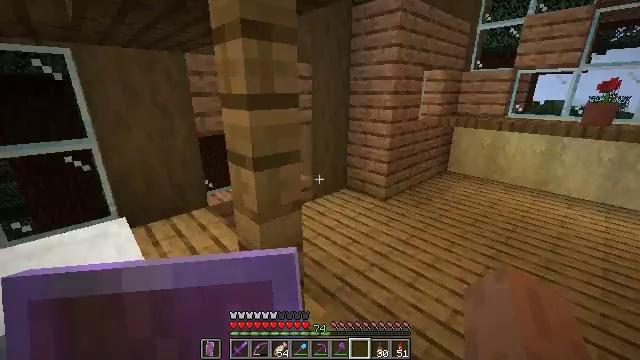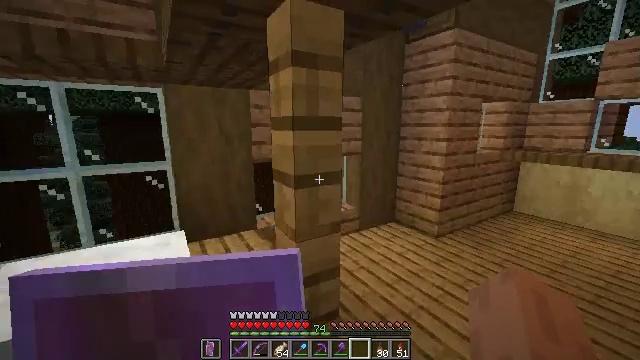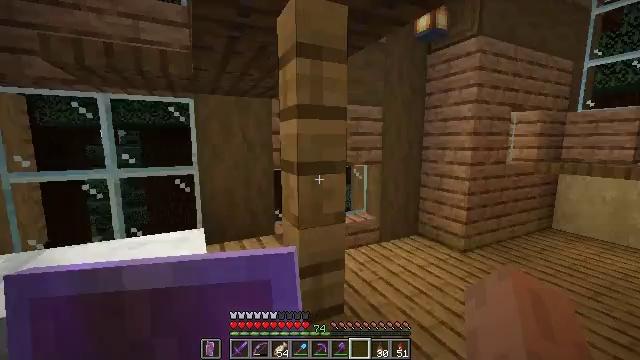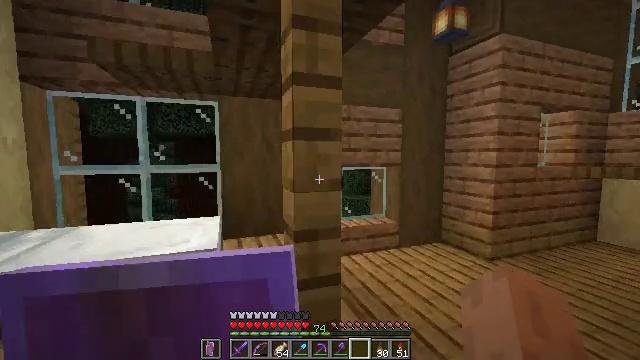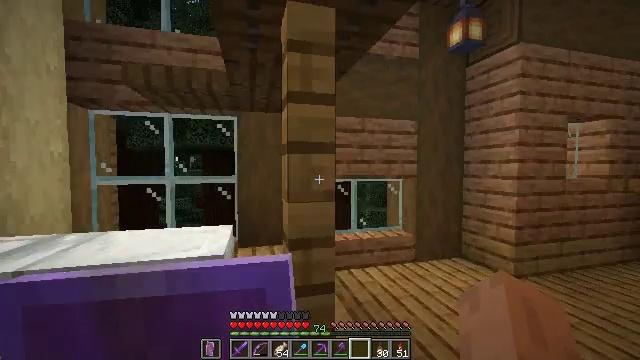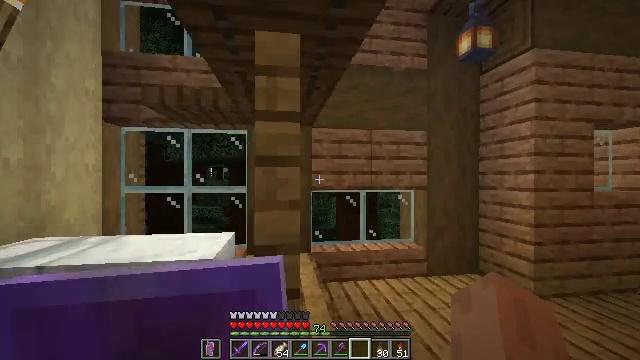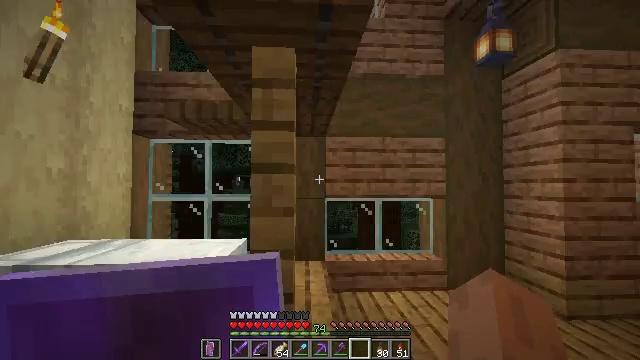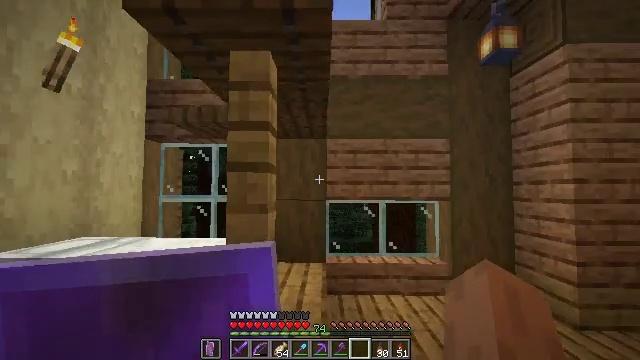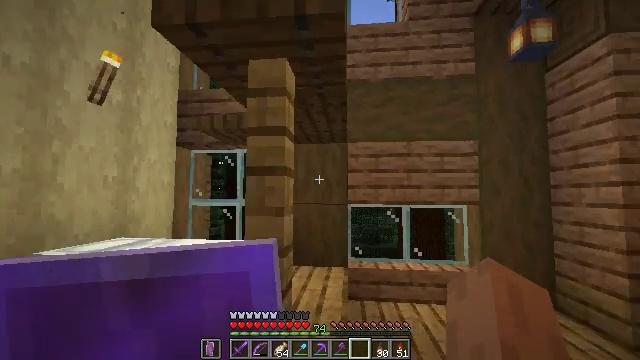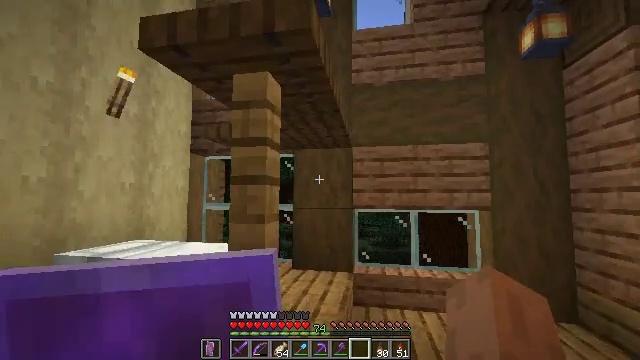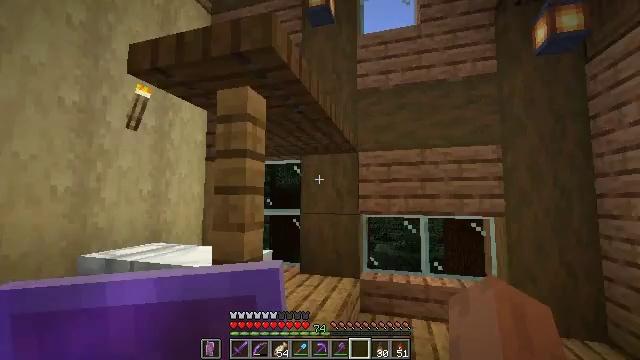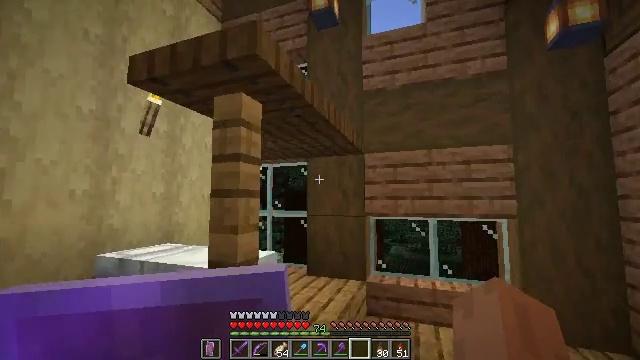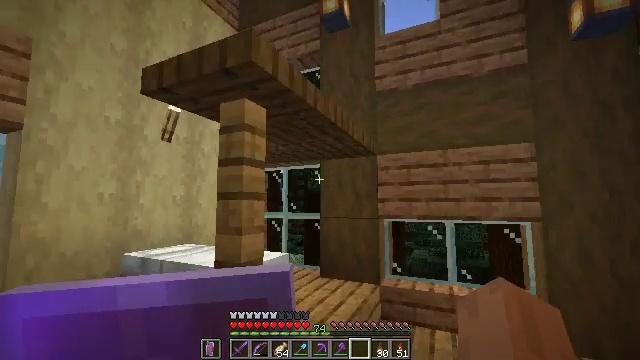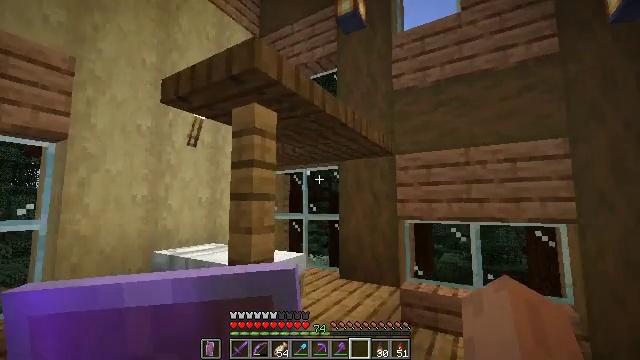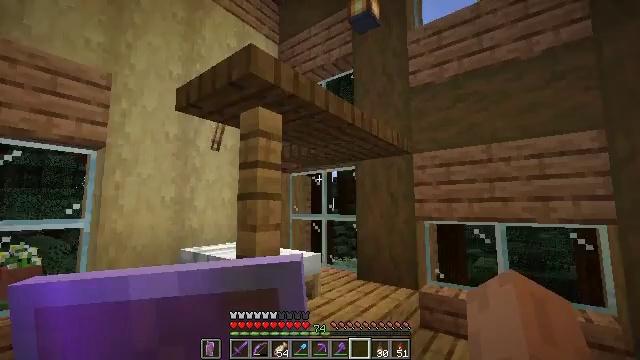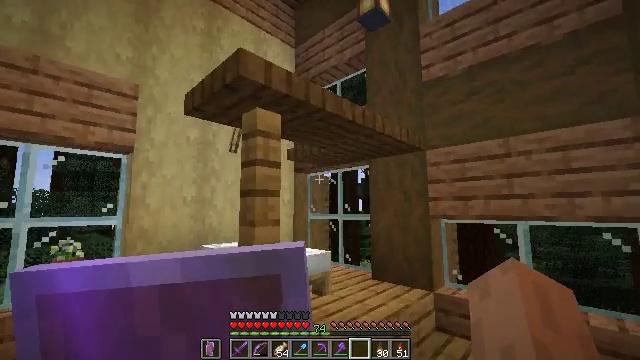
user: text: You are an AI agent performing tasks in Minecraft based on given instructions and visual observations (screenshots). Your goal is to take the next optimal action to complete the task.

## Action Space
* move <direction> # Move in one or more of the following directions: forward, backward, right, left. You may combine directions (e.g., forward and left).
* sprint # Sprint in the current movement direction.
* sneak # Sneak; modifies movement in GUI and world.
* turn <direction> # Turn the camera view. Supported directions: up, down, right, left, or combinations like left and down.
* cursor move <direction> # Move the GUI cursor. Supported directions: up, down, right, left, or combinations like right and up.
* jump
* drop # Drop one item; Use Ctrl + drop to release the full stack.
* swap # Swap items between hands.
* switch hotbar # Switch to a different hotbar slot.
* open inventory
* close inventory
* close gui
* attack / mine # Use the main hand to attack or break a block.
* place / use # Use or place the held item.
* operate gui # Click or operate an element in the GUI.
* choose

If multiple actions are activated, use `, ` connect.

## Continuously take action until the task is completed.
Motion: motion action
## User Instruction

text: Collect the spruce trapdoor from its position.
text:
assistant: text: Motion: move right, turn left and up
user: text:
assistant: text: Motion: move right, turn left and up
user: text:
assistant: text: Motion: move right, turn left and up
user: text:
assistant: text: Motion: move right, turn left and up
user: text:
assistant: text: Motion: move right, turn left and up
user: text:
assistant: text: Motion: move right, turn left and up
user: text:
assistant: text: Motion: move right, turn left
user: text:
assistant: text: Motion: move right, turn left and up
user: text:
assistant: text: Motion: move right, turn left
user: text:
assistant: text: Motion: move right, turn left
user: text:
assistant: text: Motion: move right, turn left
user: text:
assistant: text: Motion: move right, turn left
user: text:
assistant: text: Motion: move right, turn left
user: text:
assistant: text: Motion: move right, turn left
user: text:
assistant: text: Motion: move right, turn left
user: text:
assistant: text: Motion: move right, turn left
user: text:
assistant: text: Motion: move right
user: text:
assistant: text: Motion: move right
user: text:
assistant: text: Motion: turn left
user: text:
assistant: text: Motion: turn left
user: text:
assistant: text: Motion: turn left
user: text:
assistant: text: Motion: turn left
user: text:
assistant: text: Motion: move forward
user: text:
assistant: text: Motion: move forward
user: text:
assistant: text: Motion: move forward
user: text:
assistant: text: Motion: move forward and move right
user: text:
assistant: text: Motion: move forward and move right
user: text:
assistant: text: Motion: move forward and move right
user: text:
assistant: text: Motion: move forward and move right
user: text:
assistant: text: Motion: move forward